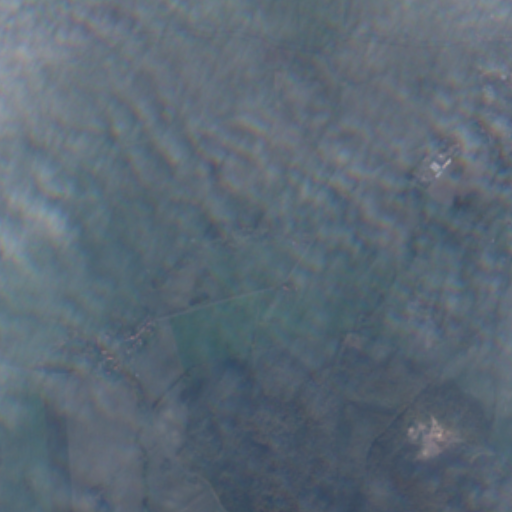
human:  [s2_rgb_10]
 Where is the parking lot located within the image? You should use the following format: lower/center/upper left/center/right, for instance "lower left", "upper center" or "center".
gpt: The parking lot is located in the center right of the image.
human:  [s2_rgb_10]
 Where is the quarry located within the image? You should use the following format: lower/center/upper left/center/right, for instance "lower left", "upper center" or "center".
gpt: The quarry is located in the lower right of the image.
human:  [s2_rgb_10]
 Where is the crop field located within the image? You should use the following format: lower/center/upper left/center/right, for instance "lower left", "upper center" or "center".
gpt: There is no crop field in the image.